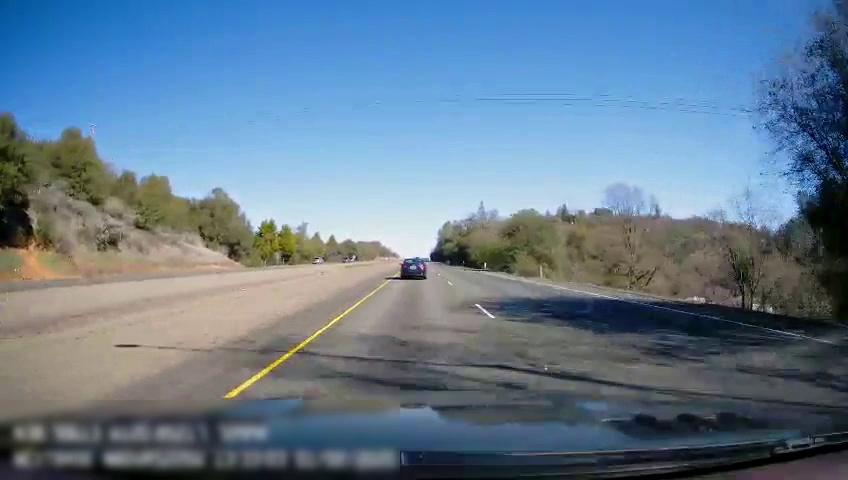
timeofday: Day
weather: Sunny
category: Drivable Space
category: Drivable Space
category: Vehicles | Truck
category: Vehicles | Car
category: Lanes | Current Lane
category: Lanes | Current Lane
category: Lanes | Alternate Lane